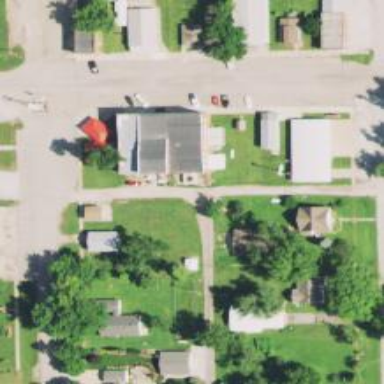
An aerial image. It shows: Alley classified as service road.